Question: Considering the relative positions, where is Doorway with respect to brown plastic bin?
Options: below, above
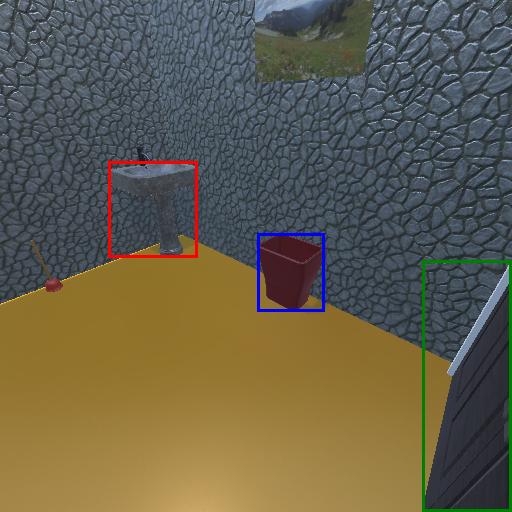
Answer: below